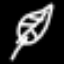
Label: leaf